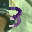
Label: 3